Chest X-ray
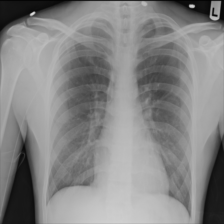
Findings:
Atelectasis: negative
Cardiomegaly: negative
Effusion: negative
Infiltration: negative
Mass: negative
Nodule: negative
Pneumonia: negative
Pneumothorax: positive
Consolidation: negative
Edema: negative
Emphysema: negative
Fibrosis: negative
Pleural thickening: negative
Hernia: negative